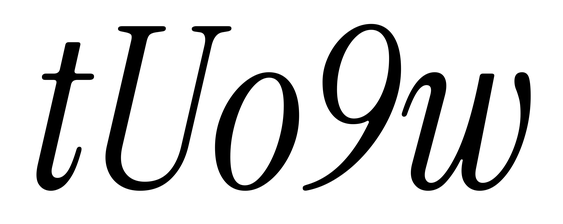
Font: InstrumentSerif-Italic